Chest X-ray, PA view. Patient: 63 years old, sex F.
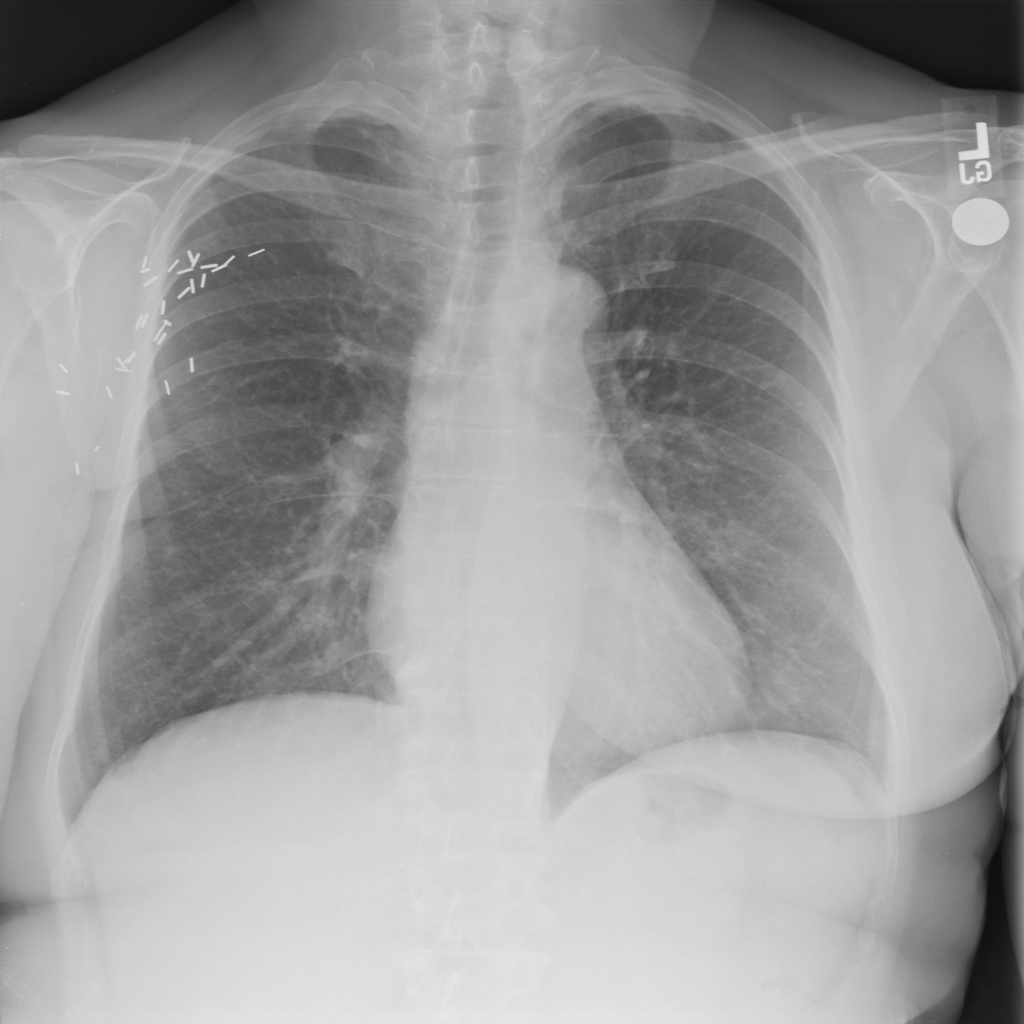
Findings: Infiltration